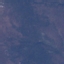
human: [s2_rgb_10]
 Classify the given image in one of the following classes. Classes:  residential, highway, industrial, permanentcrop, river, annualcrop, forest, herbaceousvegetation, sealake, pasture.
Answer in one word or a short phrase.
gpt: HerbaceousVegetation